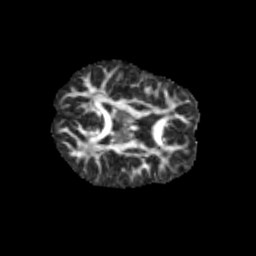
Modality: FA
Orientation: axial
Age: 13
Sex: female
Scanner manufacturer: siemens
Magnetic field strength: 3 T
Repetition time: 3.8 s
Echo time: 0.07 s